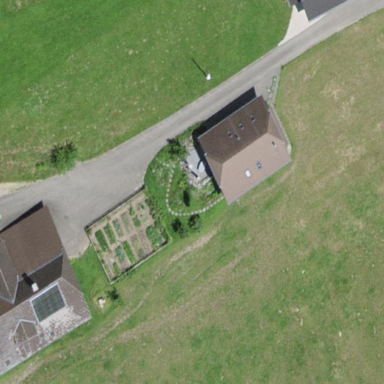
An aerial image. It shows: Farmyard area.